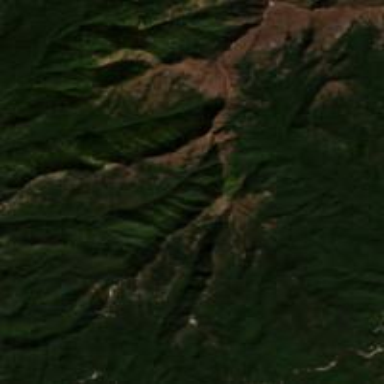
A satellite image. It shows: Majestic peak in the wilderness.